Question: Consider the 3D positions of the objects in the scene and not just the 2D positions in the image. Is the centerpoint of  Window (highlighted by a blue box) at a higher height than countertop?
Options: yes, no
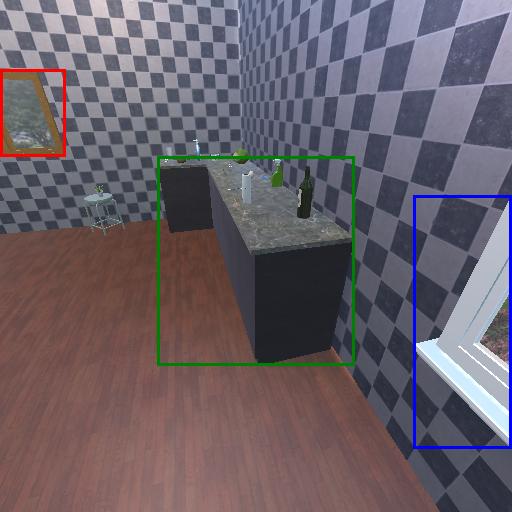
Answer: yes